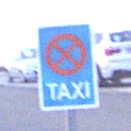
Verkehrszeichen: Taxenstand
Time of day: SunriseSunset
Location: Outdoor (Urban)
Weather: Overcast
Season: NotSpecified
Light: Natural